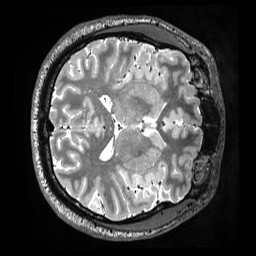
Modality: T2w
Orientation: axial